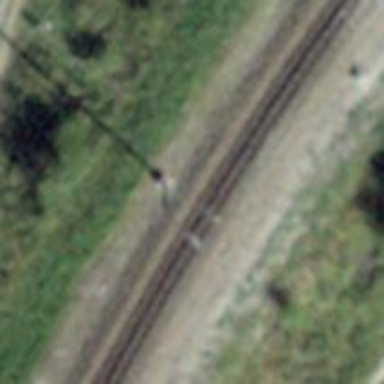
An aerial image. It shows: Catenary mast for power lines.